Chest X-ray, PA view. Patient: 65 years old, sex F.
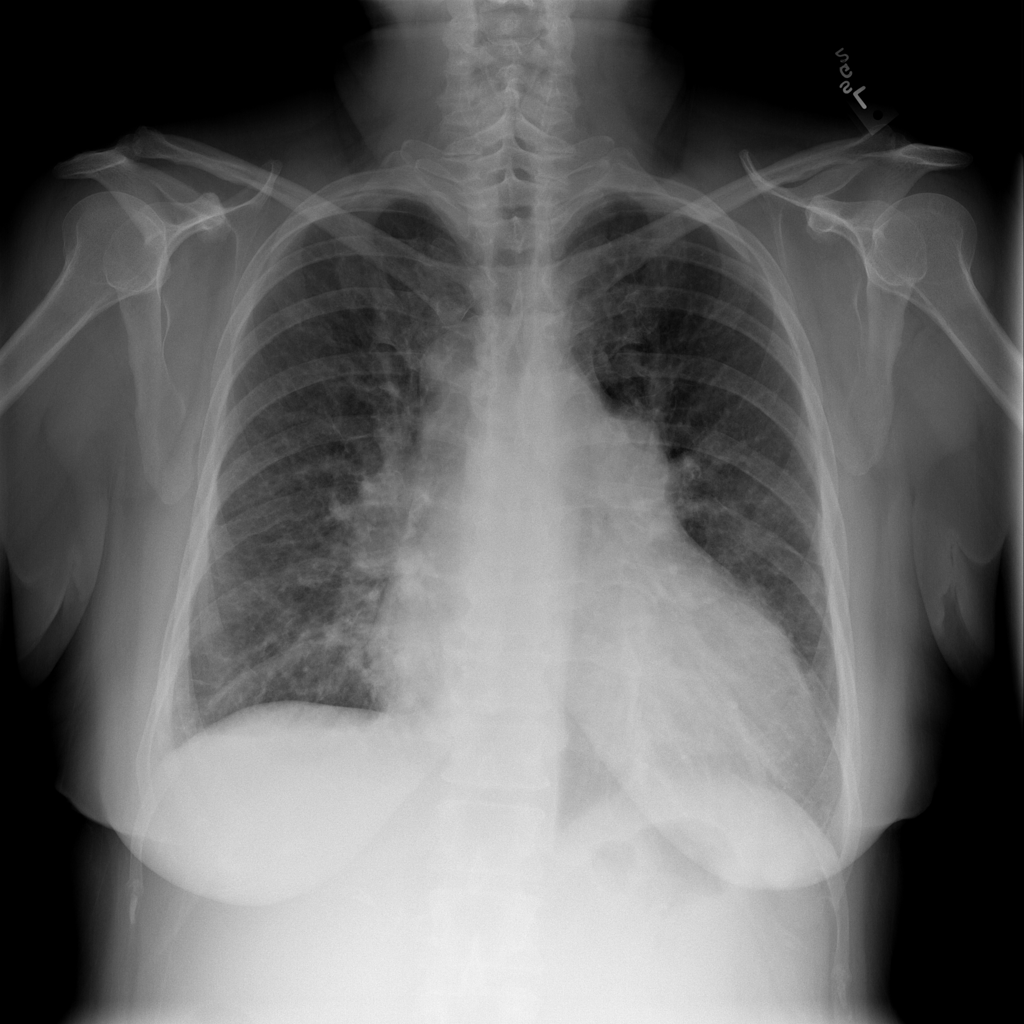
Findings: Infiltration, Nodule